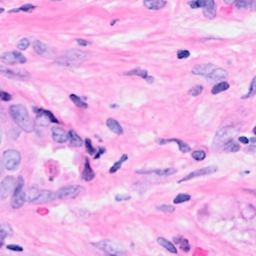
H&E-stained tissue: Breast